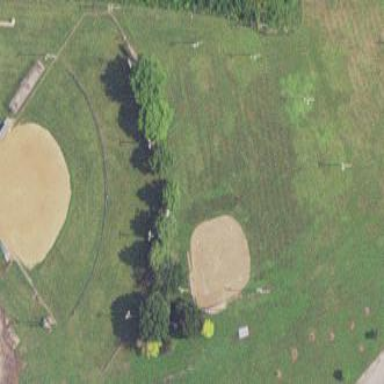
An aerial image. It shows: Grassy pitch designated for softball leisure sports.